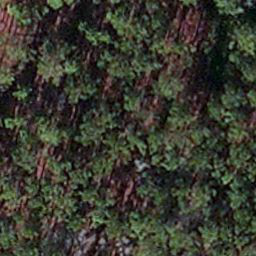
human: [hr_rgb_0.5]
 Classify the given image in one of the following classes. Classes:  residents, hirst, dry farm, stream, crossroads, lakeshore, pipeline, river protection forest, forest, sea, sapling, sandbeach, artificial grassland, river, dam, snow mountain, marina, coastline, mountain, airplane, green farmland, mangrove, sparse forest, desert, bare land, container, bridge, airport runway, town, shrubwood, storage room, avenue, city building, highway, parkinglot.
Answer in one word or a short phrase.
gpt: sapling